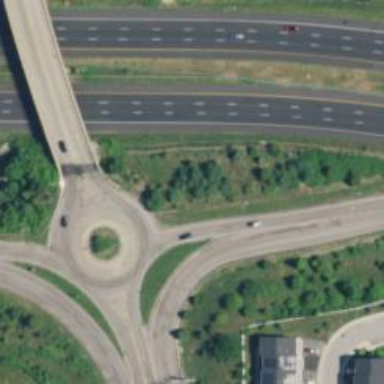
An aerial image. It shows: Secondary road made of asphalt leading to roundabout.